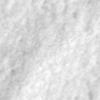
Label: no_change